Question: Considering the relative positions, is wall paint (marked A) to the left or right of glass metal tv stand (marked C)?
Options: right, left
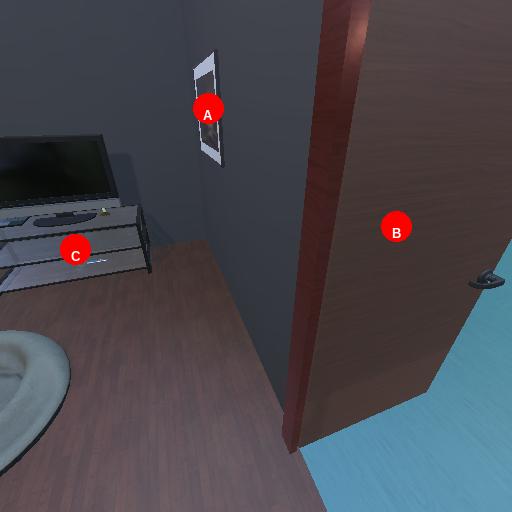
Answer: right